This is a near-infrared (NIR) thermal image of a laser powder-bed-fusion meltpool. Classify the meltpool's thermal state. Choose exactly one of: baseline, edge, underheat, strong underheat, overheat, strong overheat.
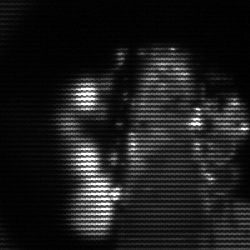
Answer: baseline